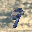
Label: 9